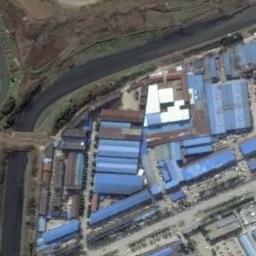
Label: industrial_area